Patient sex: M
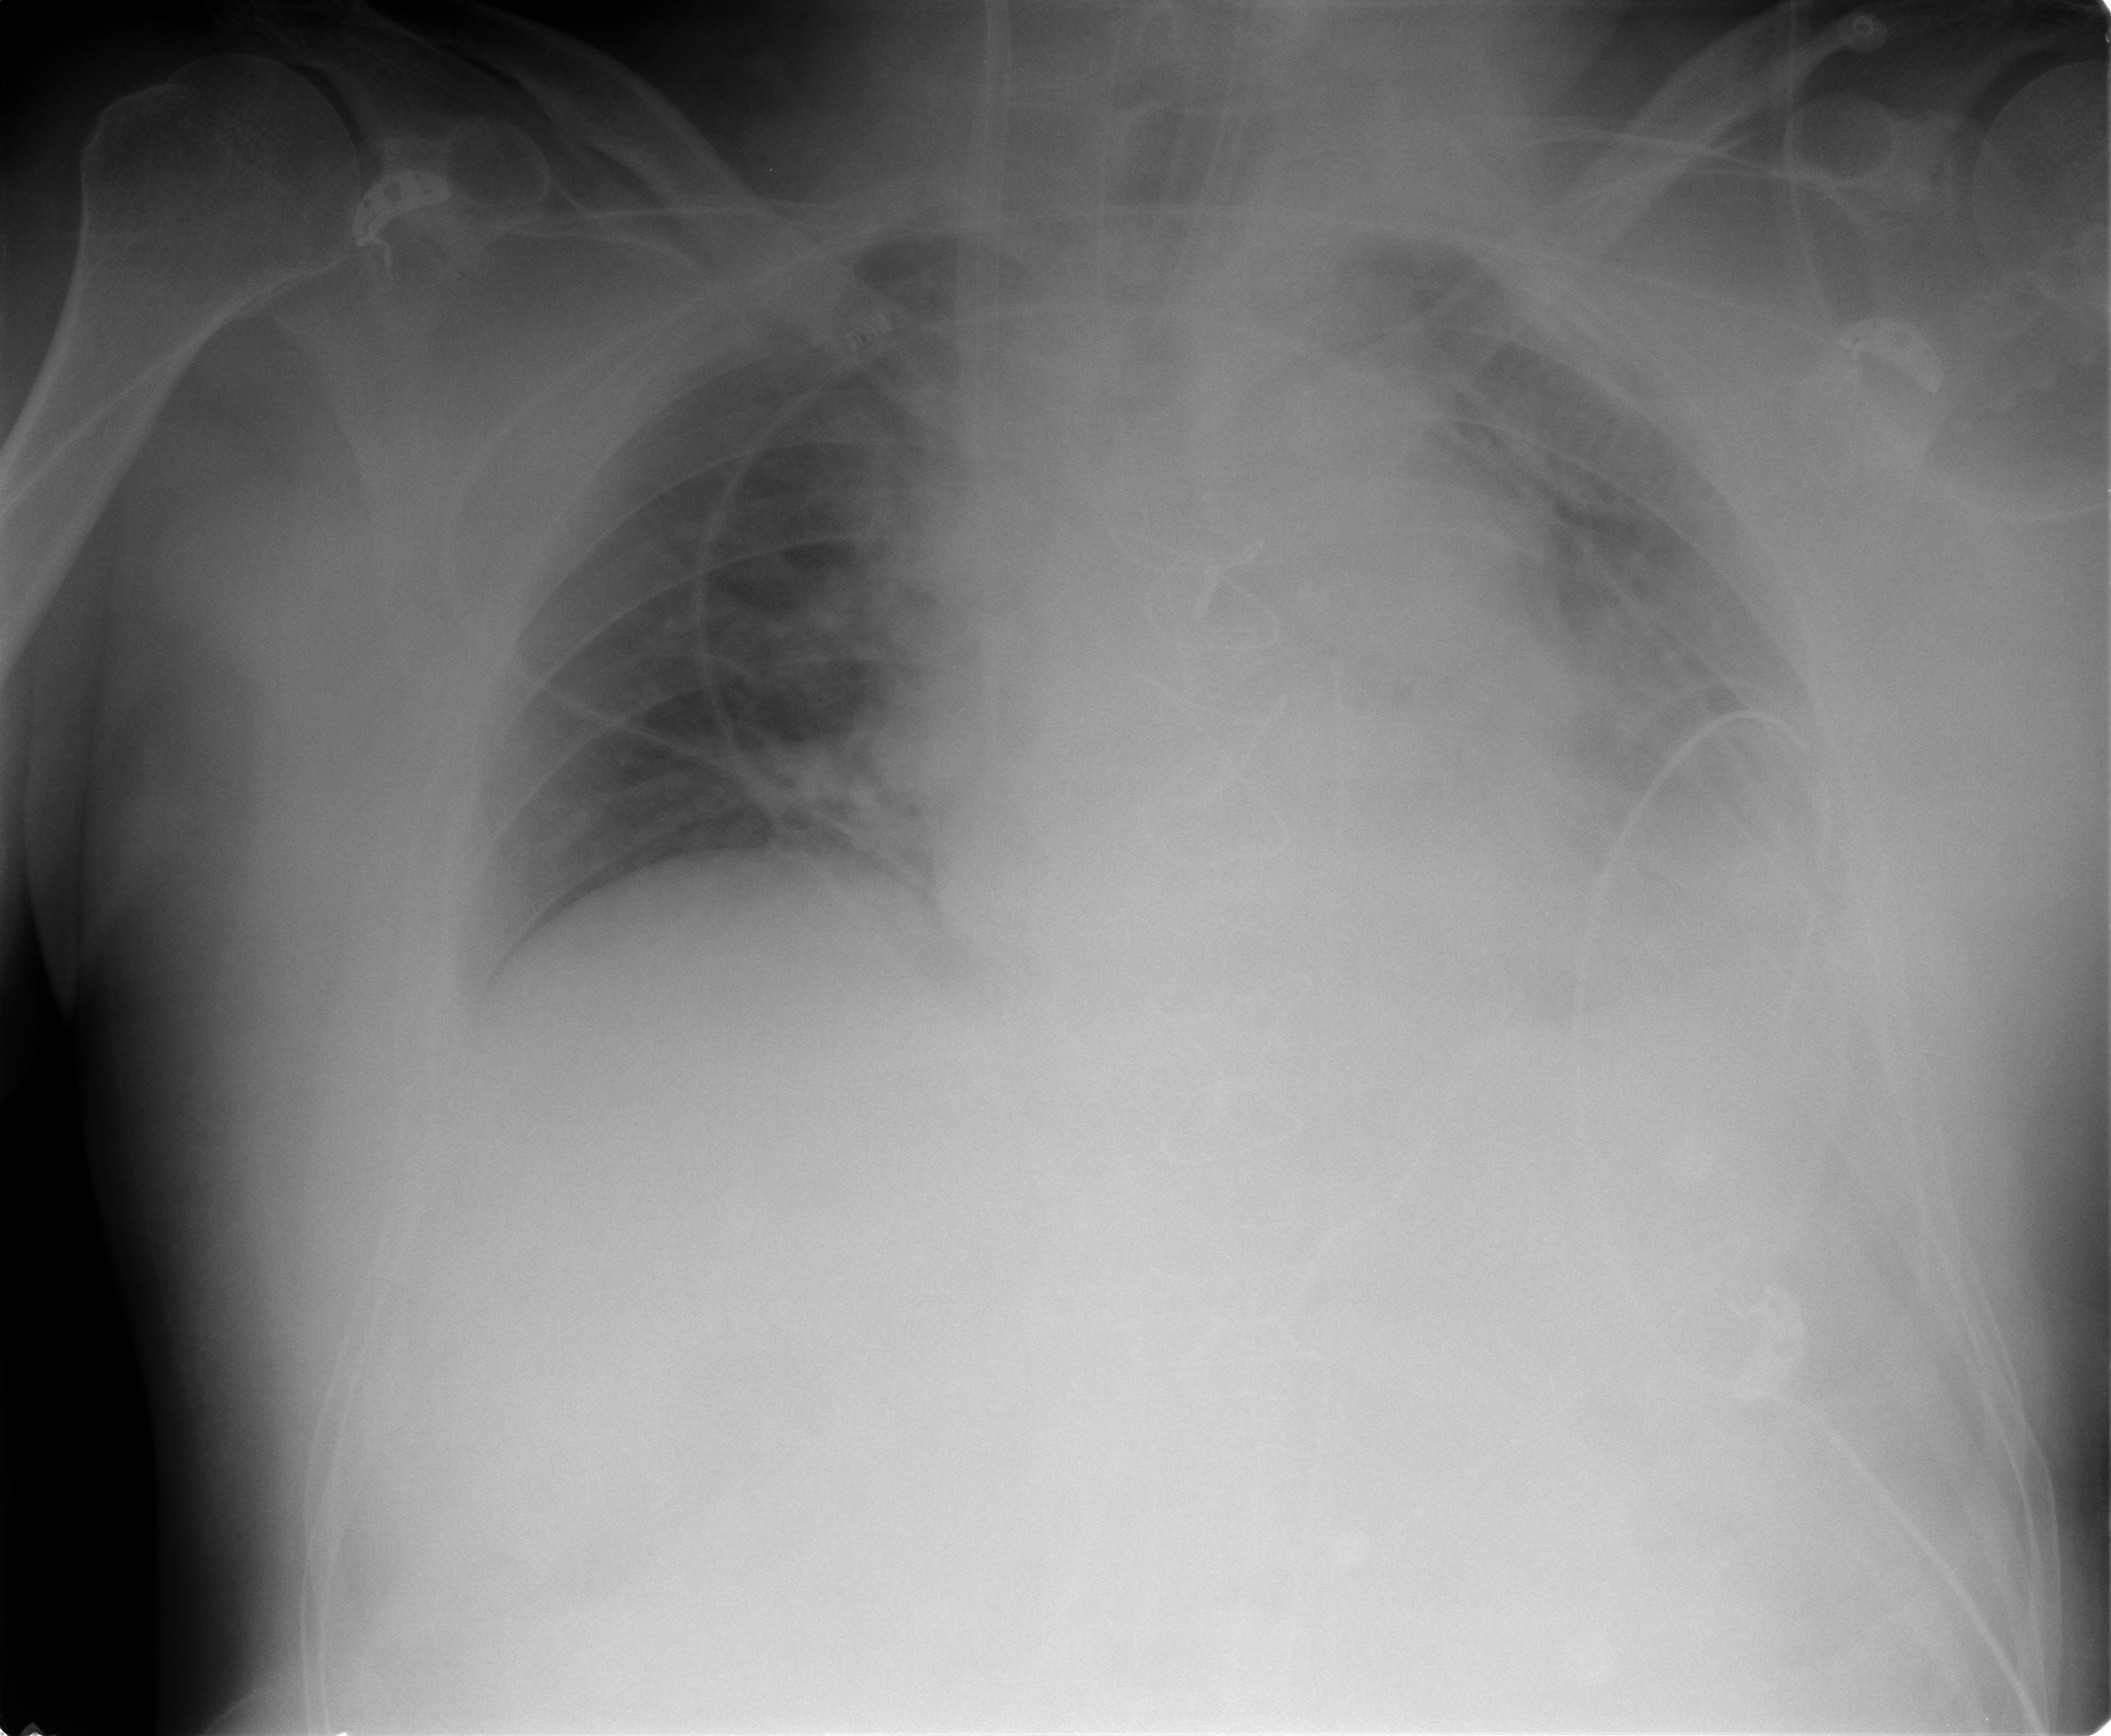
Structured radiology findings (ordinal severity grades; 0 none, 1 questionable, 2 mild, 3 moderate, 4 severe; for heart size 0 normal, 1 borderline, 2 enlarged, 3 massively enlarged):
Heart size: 0
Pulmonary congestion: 0
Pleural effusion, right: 0
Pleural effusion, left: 3
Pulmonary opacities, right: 0
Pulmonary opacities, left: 2
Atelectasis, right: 0
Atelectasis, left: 2